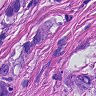
Metastatic tissue present: yes